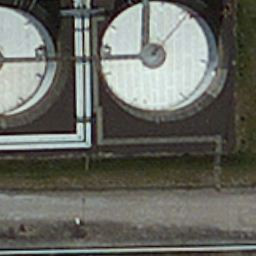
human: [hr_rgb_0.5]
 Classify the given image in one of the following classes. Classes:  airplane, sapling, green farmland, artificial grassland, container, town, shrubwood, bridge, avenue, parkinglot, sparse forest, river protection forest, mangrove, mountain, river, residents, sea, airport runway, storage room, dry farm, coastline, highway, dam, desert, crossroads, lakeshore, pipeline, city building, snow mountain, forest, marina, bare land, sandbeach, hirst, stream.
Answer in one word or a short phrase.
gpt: storage room